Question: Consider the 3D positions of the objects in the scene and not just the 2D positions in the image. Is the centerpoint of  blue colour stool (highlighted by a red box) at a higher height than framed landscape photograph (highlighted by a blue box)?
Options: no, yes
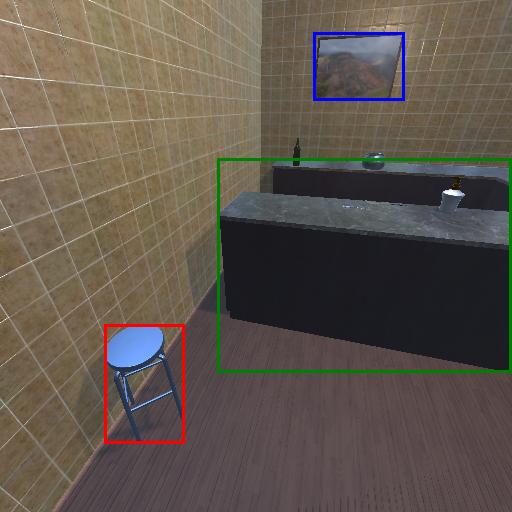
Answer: no